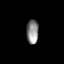
Tissue: skin
Cell type: Epithelial cells
Senescence score: 0.2799
Nuclear area (px): 292
Mean DAPI intensity: 134.503